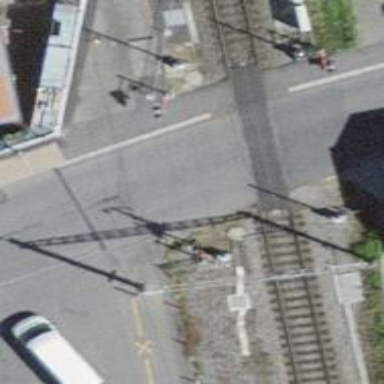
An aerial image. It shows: Unmarked crossing on the road.